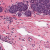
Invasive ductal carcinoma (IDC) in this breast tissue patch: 0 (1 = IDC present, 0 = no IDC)